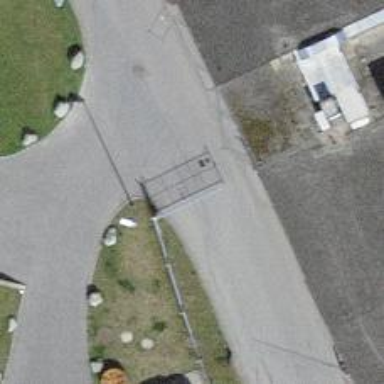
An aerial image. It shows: Gate.